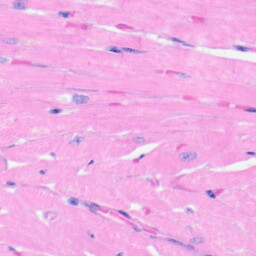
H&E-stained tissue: Heart